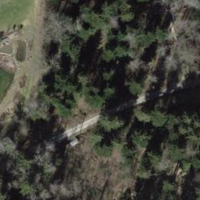
EUNIS habitat code: 43
Species observed at this site:
Euonymus europaeus